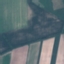
Land use / land cover class: AnnualCrop